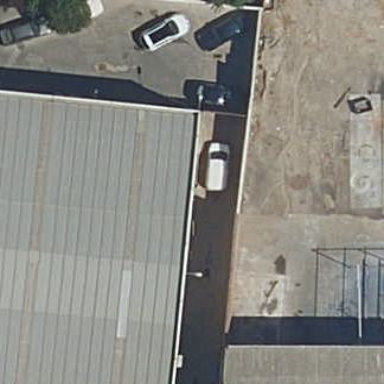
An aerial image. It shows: Industrial building.